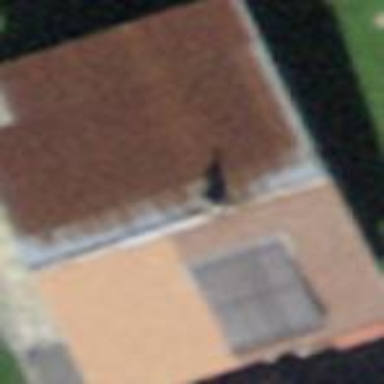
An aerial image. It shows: Residential building.